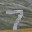
Label: 7